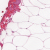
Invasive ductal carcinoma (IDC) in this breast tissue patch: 0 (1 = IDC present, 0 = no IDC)